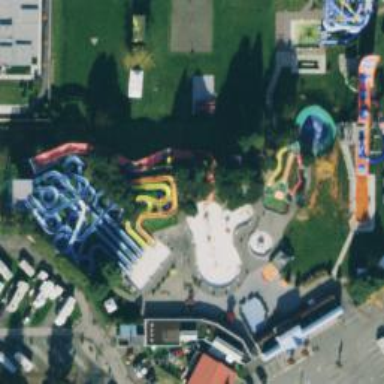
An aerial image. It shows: Water slide attraction.